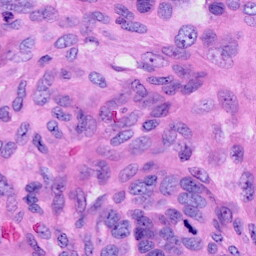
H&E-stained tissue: Ovarian